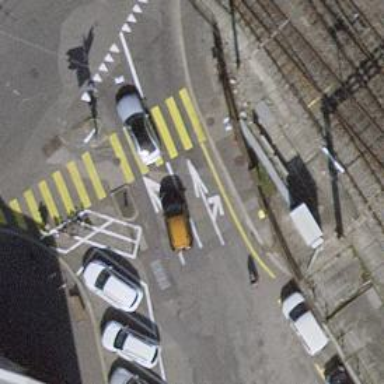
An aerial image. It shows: Uncontrolled road crossing.